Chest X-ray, PA view. Patient: 40 years old, sex F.
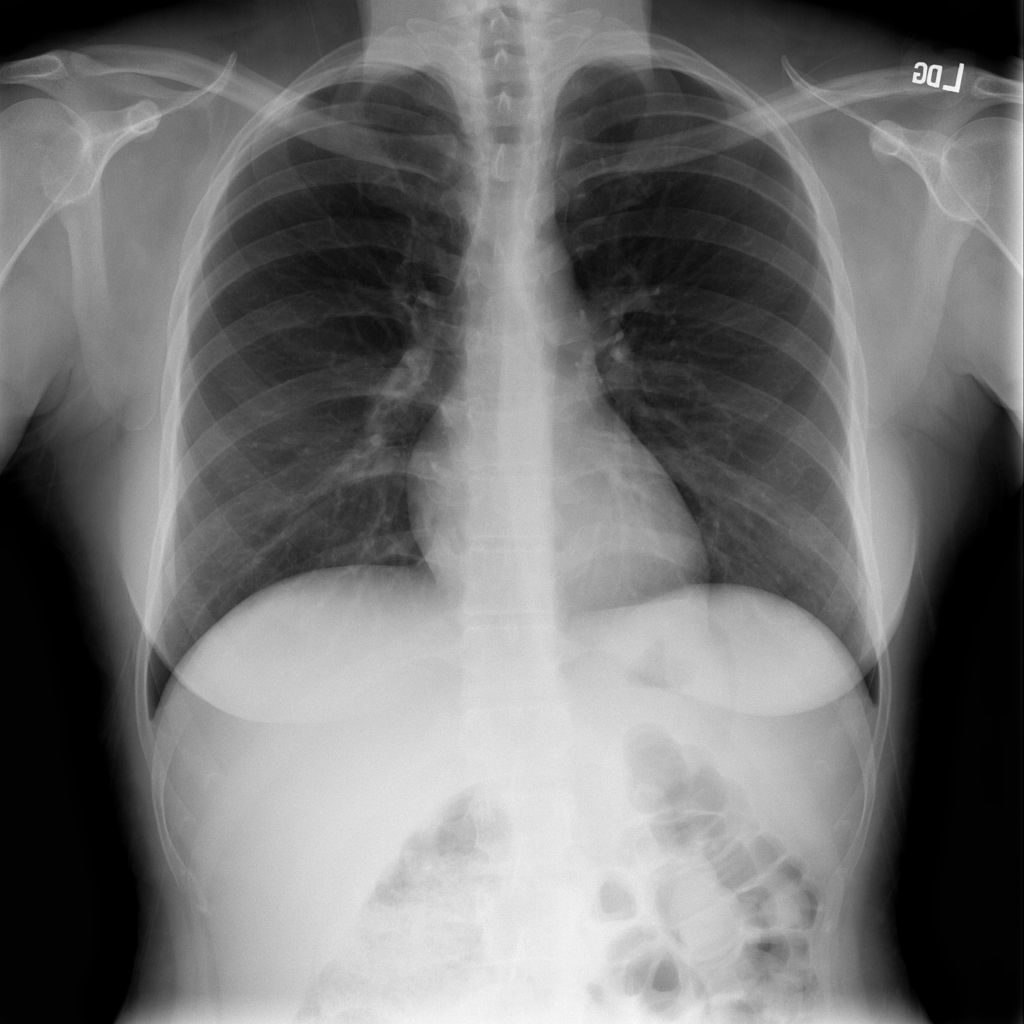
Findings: No Finding